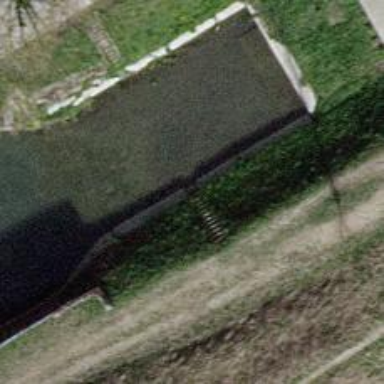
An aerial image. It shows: Concrete steps.